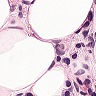
Metastatic tissue present: yes